Aerial crown-view tile of a tropical tree (Barro Colorado Island, Panama), acquired 20250715:
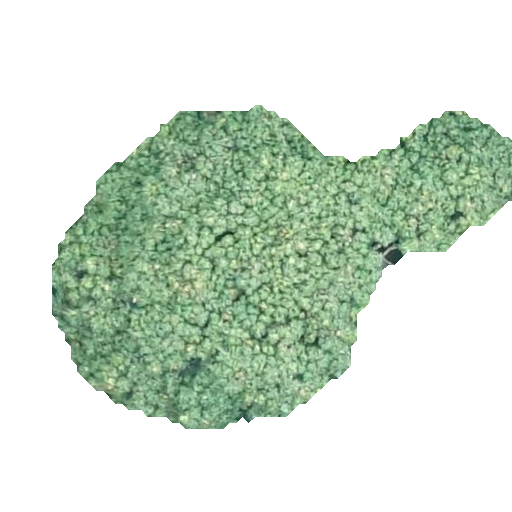
Species: Pourouma bicolor
GBIF accepted scientific name: Pourouma bicolor
Crown area: 141.776 m²